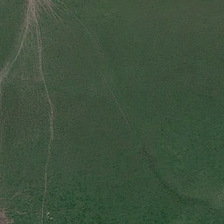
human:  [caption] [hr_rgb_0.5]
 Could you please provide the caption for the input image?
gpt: is a meadow with spring green plants in it .

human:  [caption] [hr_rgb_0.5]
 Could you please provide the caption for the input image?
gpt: even if many place all have plants but remote place also have no plants .

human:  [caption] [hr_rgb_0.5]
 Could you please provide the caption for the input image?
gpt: some brown lines like tiny roots on the side of the land .

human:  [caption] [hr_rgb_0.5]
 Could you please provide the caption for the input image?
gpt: many moss green grass on the meadow in it .

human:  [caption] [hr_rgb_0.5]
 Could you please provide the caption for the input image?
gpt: this is a large piece of green meadow .